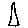
Label: triangle